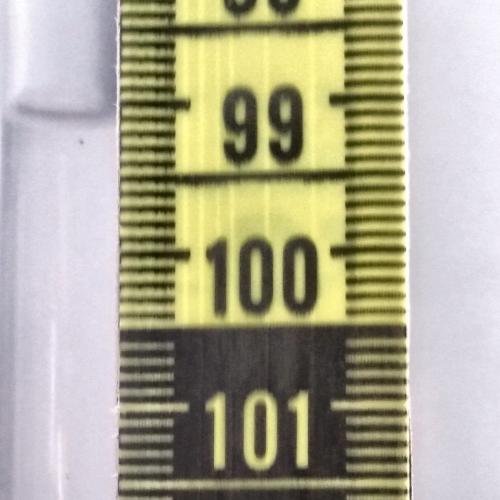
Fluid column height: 99.1 cm